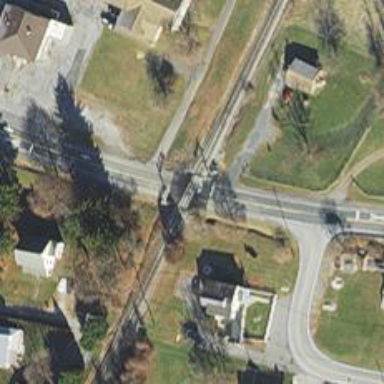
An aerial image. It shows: Level crossing with lights and barriers.